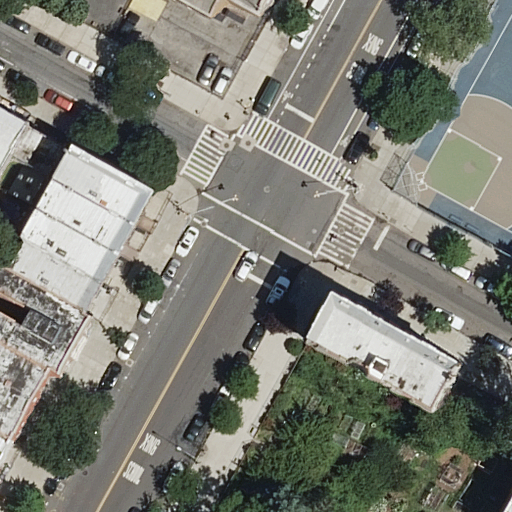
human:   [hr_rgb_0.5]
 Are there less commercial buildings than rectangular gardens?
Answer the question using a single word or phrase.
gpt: yes

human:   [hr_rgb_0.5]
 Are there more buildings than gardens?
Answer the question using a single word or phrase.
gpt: yes

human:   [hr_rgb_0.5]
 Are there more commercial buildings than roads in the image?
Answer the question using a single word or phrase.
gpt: no

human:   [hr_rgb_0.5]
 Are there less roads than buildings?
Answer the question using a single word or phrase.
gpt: yes

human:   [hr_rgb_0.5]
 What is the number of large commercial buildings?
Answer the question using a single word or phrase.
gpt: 0

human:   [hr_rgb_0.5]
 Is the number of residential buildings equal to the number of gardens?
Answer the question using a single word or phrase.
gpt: no

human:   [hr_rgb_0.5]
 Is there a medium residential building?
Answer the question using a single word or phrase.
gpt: yes

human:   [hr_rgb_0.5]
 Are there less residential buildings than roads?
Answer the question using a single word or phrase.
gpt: no

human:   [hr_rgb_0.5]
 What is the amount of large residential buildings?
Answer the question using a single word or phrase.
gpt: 1

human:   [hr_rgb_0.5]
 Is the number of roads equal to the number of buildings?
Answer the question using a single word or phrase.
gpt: no

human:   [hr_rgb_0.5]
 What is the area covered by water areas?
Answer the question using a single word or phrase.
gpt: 0m2

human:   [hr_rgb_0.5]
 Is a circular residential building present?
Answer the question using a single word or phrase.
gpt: no

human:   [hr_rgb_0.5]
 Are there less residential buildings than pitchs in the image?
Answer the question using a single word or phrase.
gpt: no

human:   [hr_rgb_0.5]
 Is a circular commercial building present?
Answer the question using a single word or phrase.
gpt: no

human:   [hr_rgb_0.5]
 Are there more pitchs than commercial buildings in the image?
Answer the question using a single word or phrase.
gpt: yes

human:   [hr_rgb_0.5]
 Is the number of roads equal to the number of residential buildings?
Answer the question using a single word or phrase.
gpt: no

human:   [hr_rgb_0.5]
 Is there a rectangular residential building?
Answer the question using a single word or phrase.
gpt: yes

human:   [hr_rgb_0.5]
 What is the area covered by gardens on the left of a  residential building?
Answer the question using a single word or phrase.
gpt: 1154m2

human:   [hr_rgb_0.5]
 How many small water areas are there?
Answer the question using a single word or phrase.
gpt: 0

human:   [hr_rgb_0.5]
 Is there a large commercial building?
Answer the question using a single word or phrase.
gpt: no

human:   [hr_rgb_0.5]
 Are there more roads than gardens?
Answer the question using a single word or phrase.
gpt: yes

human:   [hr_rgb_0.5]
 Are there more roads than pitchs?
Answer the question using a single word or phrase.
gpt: yes

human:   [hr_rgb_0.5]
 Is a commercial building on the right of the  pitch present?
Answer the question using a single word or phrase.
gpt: no

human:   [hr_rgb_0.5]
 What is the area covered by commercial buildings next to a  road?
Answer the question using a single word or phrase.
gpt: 0m2

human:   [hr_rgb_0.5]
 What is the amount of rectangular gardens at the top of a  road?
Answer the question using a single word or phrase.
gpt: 0

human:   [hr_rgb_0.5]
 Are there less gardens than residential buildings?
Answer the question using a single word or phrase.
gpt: yes

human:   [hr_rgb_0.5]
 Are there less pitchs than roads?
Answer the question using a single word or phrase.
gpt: yes

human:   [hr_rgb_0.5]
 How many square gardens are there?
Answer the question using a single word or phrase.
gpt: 0

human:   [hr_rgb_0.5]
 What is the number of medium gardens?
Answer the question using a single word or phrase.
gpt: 0

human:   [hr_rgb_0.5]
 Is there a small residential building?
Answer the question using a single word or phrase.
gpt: yes

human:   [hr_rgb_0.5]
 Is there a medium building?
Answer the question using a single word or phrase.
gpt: yes

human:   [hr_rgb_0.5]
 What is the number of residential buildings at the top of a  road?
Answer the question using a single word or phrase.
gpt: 7

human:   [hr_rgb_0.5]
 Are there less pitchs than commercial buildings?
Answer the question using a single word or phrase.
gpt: no

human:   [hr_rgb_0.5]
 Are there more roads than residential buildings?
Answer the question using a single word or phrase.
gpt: no

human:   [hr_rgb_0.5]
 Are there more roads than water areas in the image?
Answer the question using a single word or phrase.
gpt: yes

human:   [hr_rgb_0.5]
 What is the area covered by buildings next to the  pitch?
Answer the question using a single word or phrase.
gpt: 2766m2